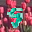
Label: 9